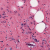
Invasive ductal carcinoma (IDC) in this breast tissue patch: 0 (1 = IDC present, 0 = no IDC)